Question: In the figure below, I show the corners 'A' and 'B' of a vector path; I show the path drawn without a stroke applied, and the same path with a '6px' stroke. We can see that for straight lines, the stroked path maintains a constant '6px' distance against the contour; but when corner 'A' is reached, the stroke's distance from the corner can be slightly increased in order to maintain proportions.

I cannot figure out the algorithm for calculating corner points of a stroke; I tried to calculate the central angle between the contours passing to and from the corner, but this distorts the shape.
Can anyone provide any useful resources or suggest an appropriate algorithm?
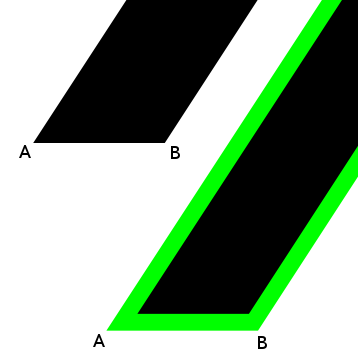
Answer: The algorithm simply extends the edge until it intersects with the next stroke edge.